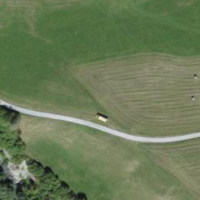
EUNIS habitat code: 24
Species observed at this site:
Salvia pratensis